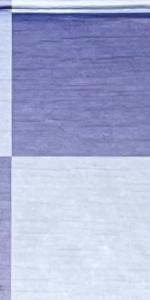
Label: Empty